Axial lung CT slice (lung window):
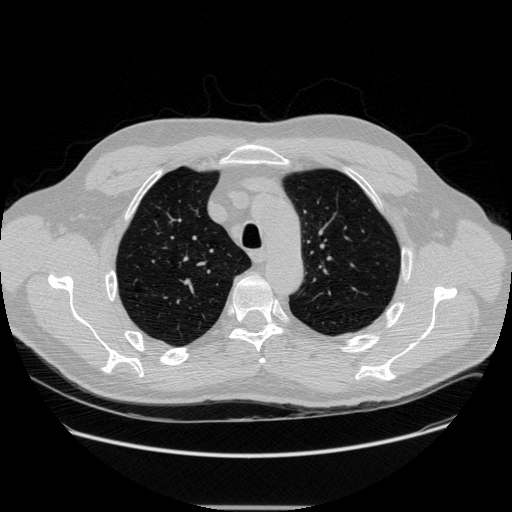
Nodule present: no